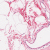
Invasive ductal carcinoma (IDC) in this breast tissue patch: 0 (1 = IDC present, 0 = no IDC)